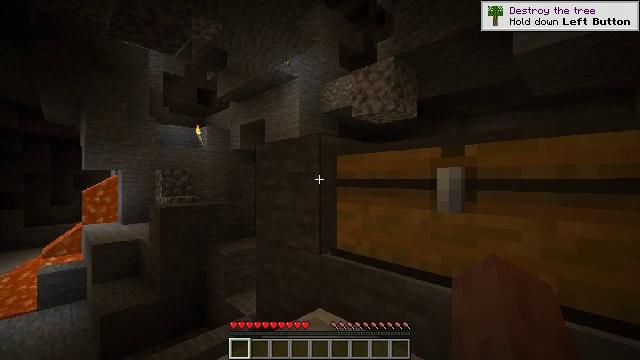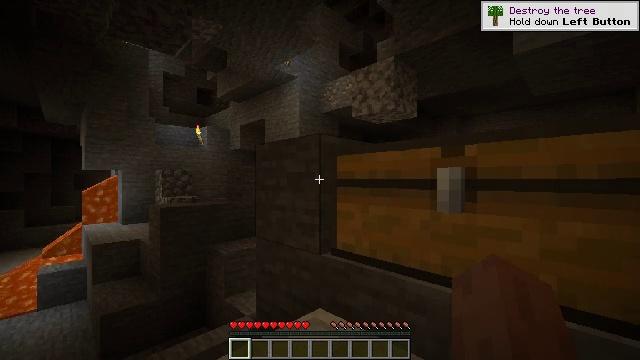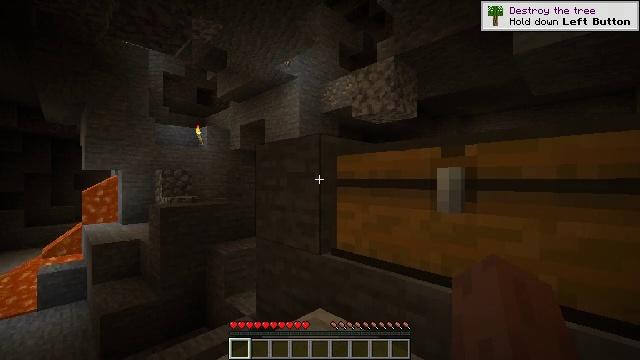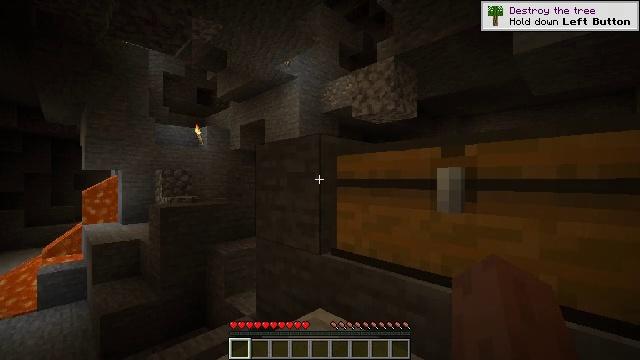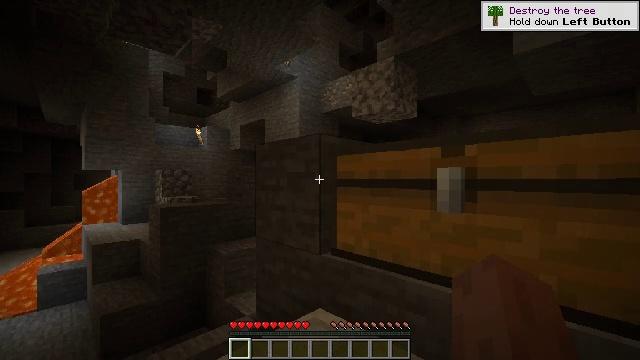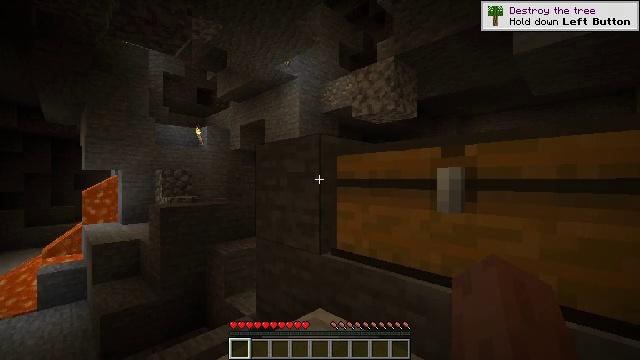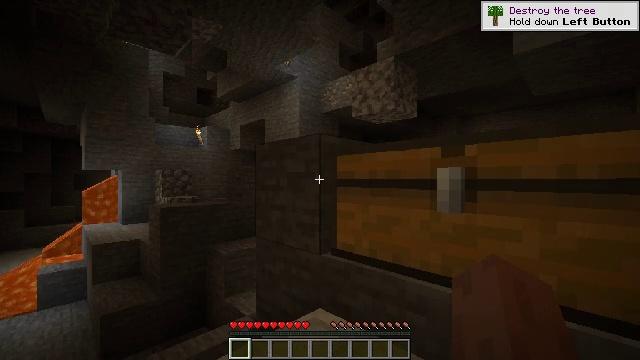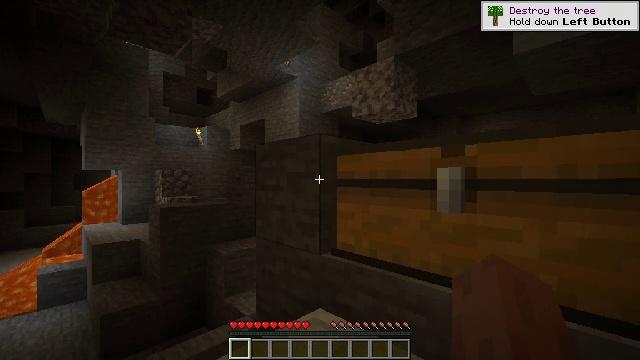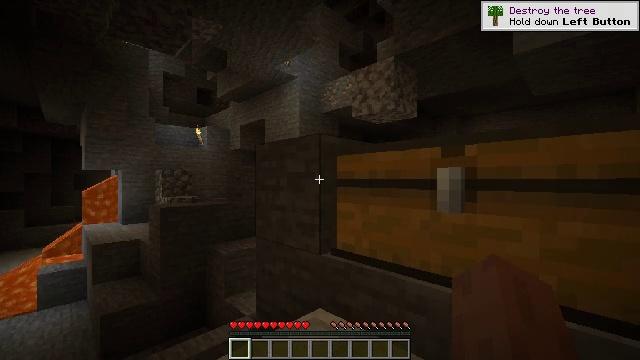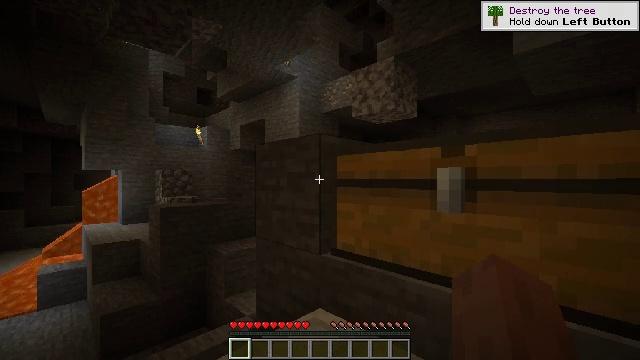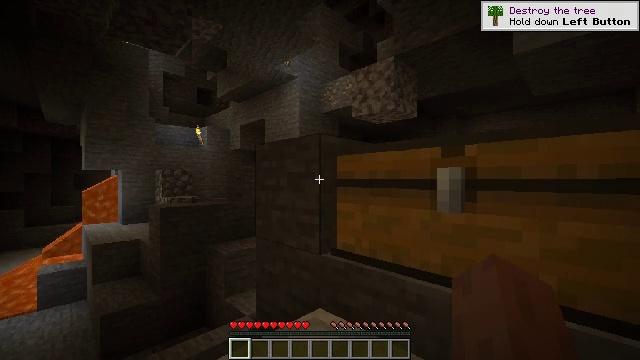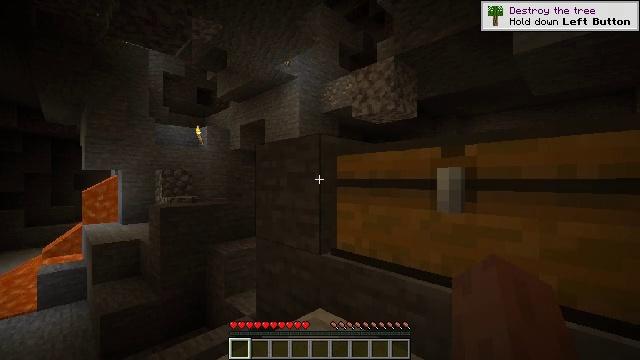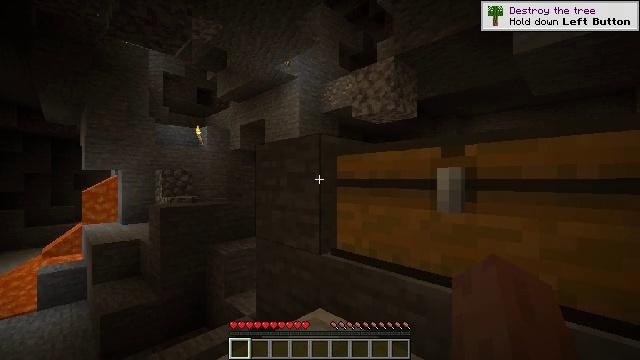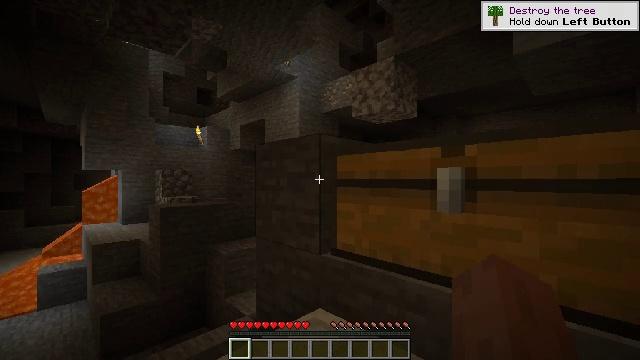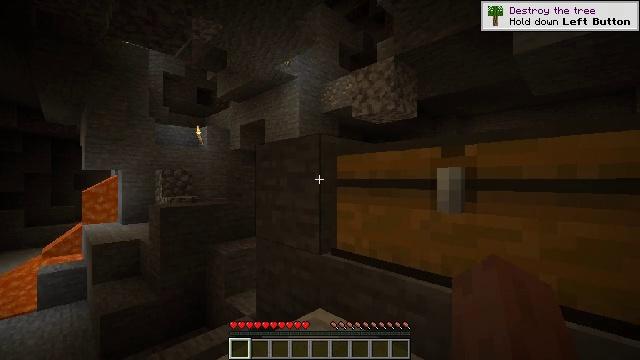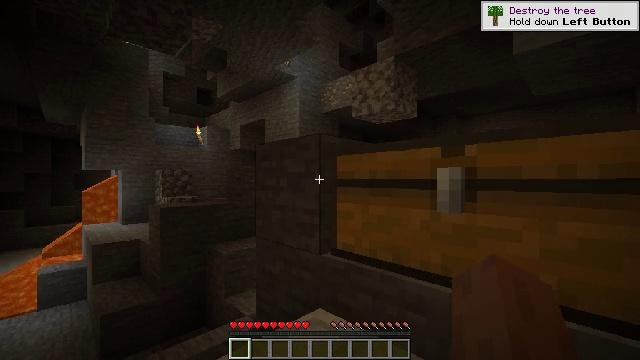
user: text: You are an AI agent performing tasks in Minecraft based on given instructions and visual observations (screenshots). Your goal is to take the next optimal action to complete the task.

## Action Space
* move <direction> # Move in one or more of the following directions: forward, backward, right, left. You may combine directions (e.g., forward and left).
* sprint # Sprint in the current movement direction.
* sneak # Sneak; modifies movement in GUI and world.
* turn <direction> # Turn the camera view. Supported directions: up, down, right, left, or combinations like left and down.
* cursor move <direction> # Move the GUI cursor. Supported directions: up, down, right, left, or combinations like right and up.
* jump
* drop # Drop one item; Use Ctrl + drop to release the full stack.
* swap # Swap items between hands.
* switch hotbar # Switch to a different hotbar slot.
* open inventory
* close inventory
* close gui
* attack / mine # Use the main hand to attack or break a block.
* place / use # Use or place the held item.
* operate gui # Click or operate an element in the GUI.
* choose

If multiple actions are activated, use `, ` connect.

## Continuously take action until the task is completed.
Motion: motion action
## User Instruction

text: Interact with a crafting table and make iron leggings.
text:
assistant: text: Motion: no_op
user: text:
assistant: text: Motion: no_op
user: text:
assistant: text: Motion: no_op
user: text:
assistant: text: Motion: no_op
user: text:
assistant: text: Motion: no_op
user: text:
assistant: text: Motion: no_op
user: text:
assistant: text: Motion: no_op
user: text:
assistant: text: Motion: no_op
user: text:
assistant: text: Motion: no_op
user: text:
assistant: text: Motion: no_op
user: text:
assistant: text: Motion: no_op
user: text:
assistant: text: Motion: no_op
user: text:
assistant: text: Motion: no_op
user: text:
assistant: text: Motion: no_op
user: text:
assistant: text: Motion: no_op
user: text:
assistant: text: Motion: no_op
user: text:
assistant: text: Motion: no_op
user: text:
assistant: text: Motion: no_op
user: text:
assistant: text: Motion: no_op
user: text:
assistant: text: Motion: no_op
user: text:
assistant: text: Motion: no_op
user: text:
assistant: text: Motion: no_op
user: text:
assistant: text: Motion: no_op
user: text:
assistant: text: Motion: no_op
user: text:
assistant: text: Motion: no_op
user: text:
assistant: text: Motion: no_op
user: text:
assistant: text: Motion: no_op
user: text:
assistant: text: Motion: no_op
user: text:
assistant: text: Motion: no_op
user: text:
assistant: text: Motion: no_op